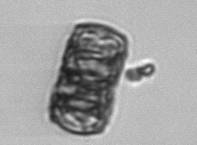
Label: Paralia_sulcata